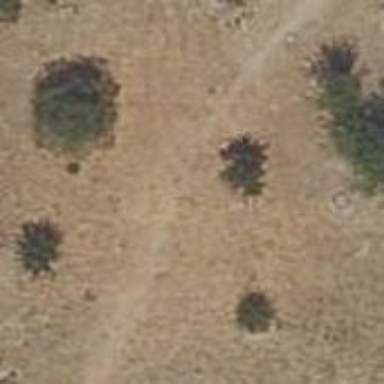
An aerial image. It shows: Dirt path.